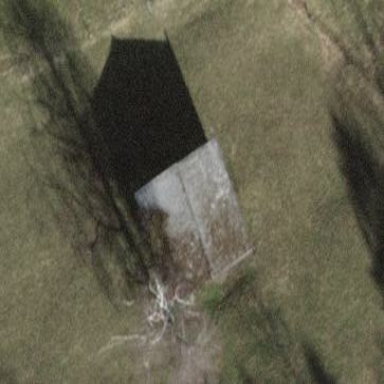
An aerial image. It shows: Farm auxiliary building.